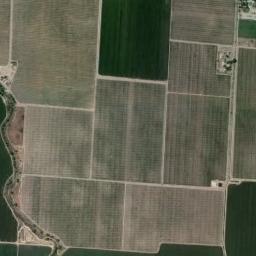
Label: rectangular_farmland